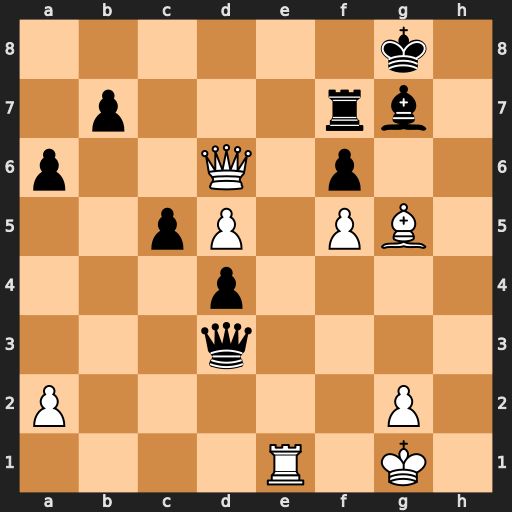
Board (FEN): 6k1/1p3rb1/p2Q1p2/2pP1PB1/3p4/3q4/P5P1/4R1K1
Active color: w
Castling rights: -
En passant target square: -
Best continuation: Re8+ Bf8 Bh6 Qd1+ Kf2